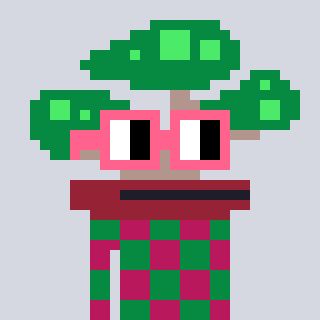
a pixel art character with square pink glasses, a bonsai-shaped head and a darkpink-colored body on a cool background